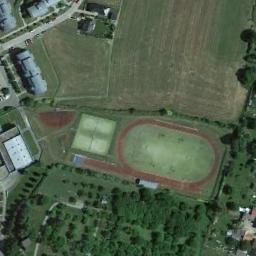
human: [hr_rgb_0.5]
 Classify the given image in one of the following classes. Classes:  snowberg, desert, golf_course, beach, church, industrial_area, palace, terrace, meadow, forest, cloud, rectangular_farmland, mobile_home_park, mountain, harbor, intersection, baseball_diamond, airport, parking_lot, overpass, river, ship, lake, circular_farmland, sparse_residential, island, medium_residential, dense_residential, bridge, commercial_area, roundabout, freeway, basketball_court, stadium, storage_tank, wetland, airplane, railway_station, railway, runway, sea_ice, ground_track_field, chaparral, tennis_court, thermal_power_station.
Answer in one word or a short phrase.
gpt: ground_track_field